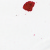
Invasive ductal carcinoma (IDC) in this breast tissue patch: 0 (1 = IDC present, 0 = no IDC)